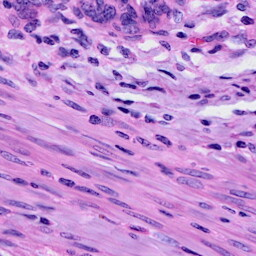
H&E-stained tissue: Cervix